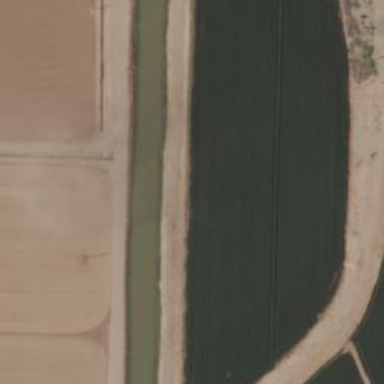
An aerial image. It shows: Irrigation canal used for providing water to the land.